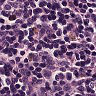
Metastatic tissue present: no